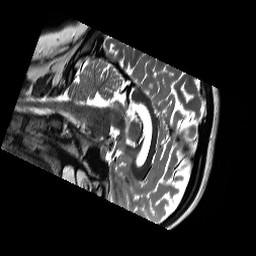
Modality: T2w
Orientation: sagittal
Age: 20
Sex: female